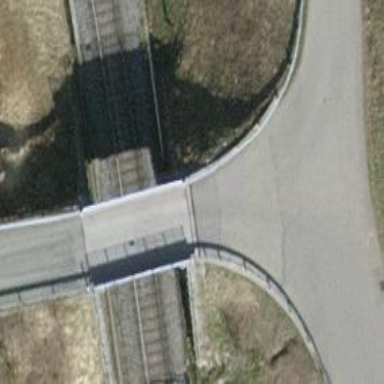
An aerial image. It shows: Unclassified road with asphalt surface passing over viaduct.